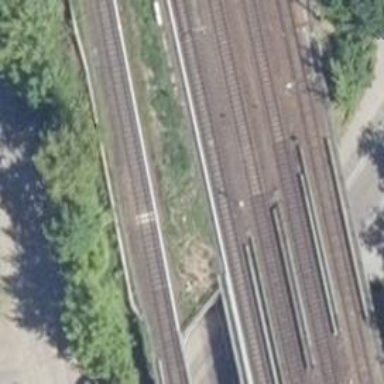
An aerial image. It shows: Light rail bridge with electrified rail and contact line.